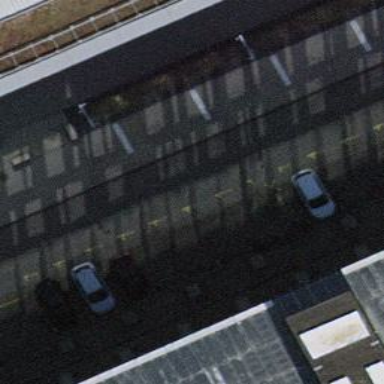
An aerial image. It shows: Parking lane designated for parking.